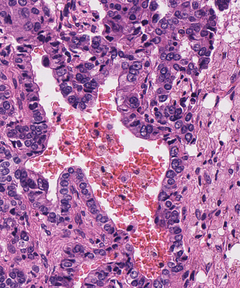
Tumor epithelial tissue: yes
Tumor-associated stroma tissue: yes
Normal tissue: no